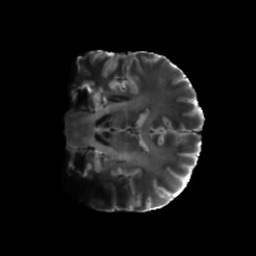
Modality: T2w
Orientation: coronal
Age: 30
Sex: male
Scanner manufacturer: siemens
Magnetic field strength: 6.98 T
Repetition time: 7.776 s
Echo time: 0.076 s